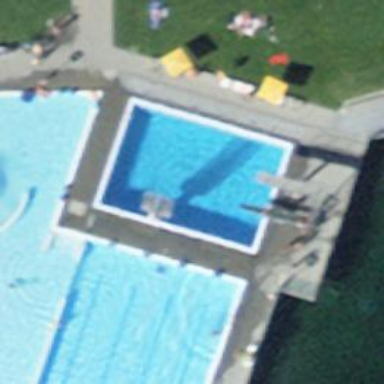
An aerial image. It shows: Swimming pool located in leisure land.